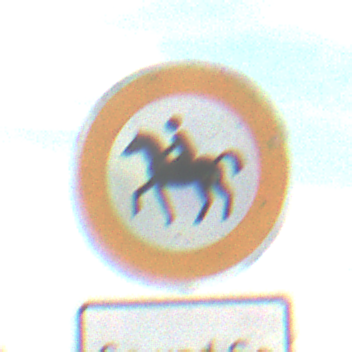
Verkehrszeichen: VerbotReiter
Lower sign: ZeitangabenMitBeschraenkungAufWochentage8
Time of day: SunriseSunset
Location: Outdoor (Nature)
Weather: PartlyCloudy
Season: NotSpecified
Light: Natural